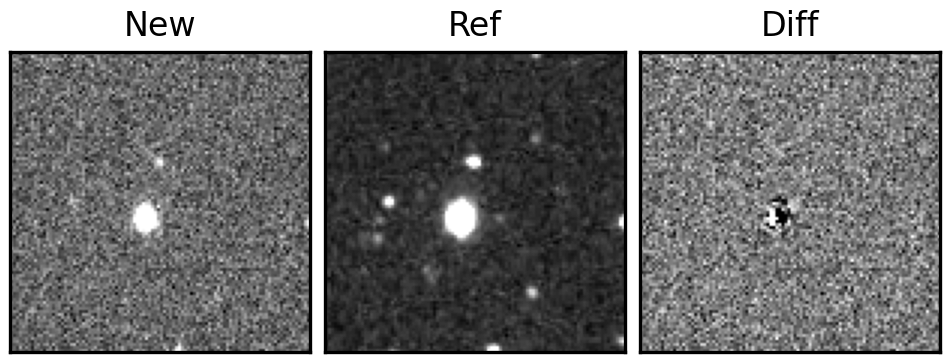
Label: bogus